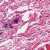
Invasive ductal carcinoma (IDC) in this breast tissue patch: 0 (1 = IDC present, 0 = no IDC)